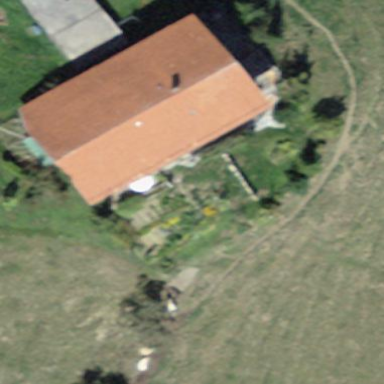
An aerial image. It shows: Farm building.